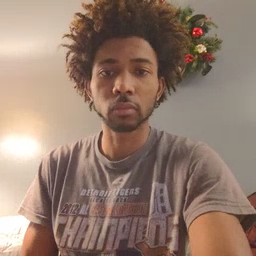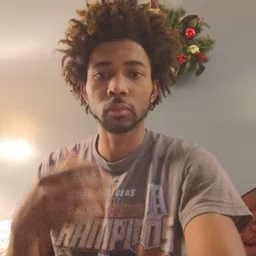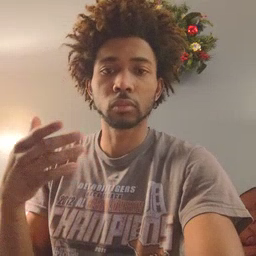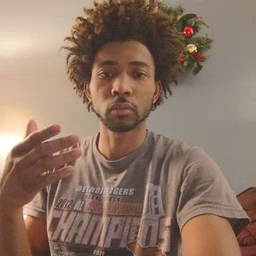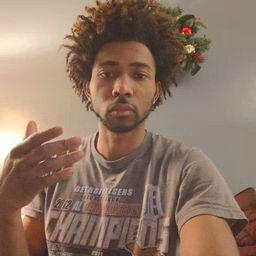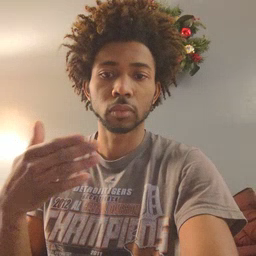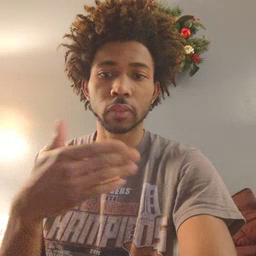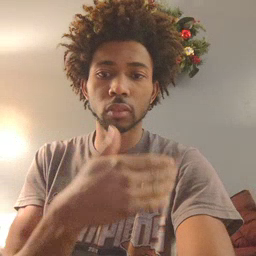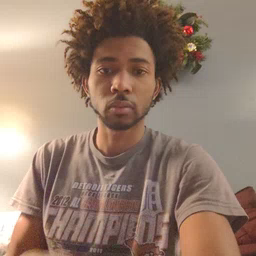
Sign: fish